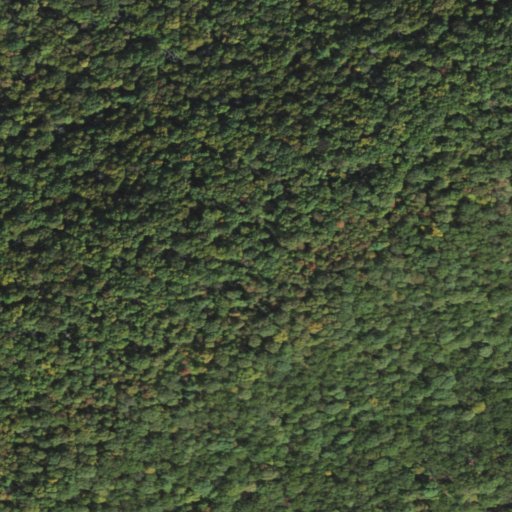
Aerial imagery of mountains in Pennsylvania named Second Mountain containing only deciduous forest